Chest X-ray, AP view. Patient: 29 years old, sex F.
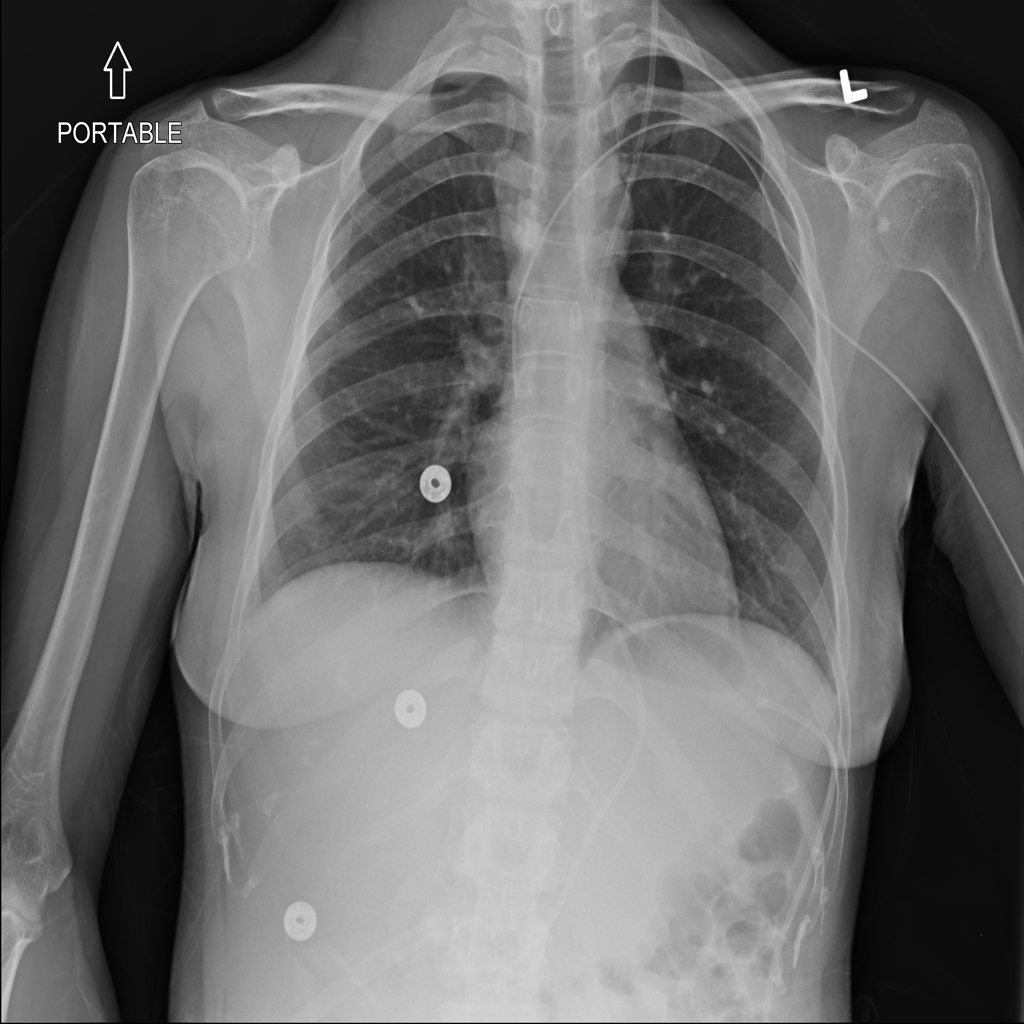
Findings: No Finding